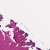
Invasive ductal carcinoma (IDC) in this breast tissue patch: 0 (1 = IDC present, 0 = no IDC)